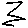
Label: zigzag